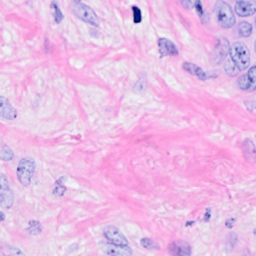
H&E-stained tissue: Breast